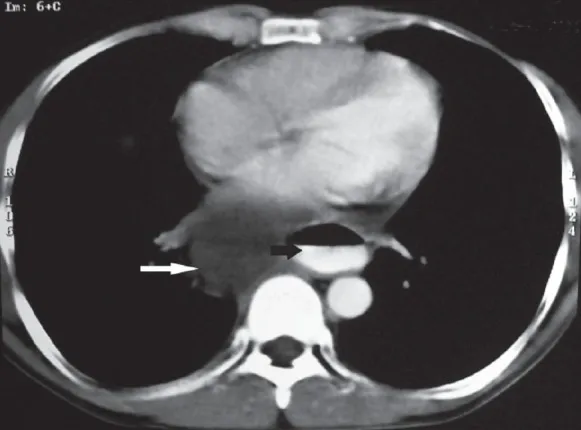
CT scan of lower chest after oral and IV contrast showing a cystic lesion in posterior mediastinum compressing the esophagus. Air contrast level is seen in lower esophagus suggestive of stasis.
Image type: radiology (ct)